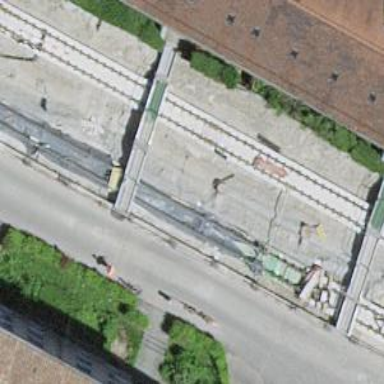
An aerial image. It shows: Tram stop with public transport connection.